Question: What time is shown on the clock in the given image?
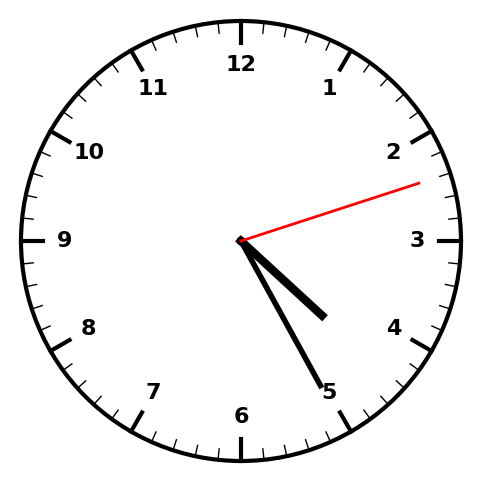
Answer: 04:25:12